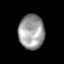
Tissue: lung
Cell type: Epithelial cells
Senescence score: 0.2064
Nuclear area (px): 867
Mean DAPI intensity: 156.969